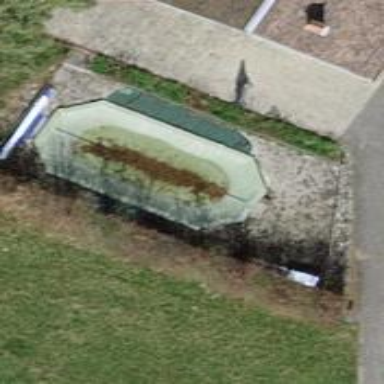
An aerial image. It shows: Swimming pool located in leisure land.